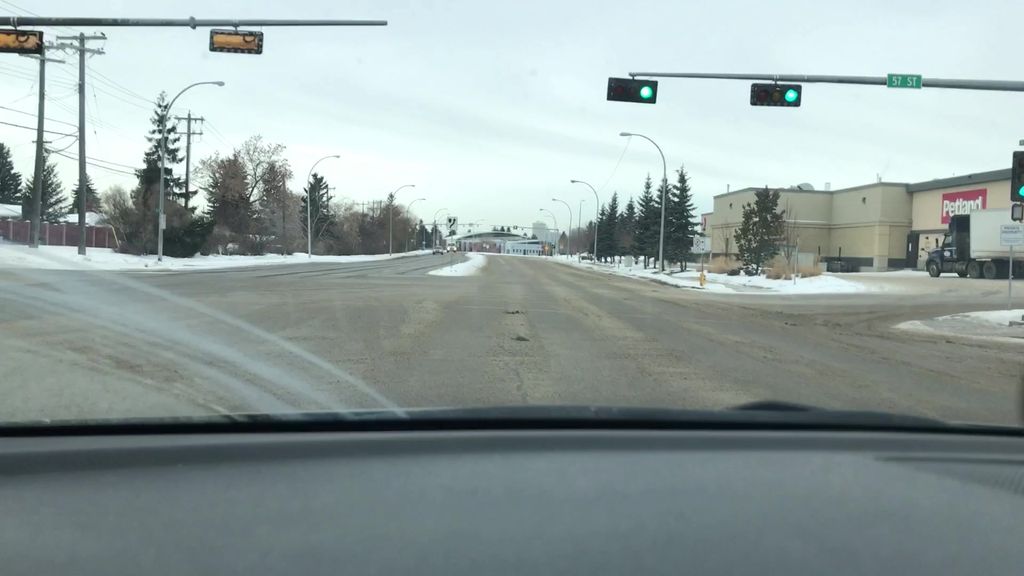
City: edmonton